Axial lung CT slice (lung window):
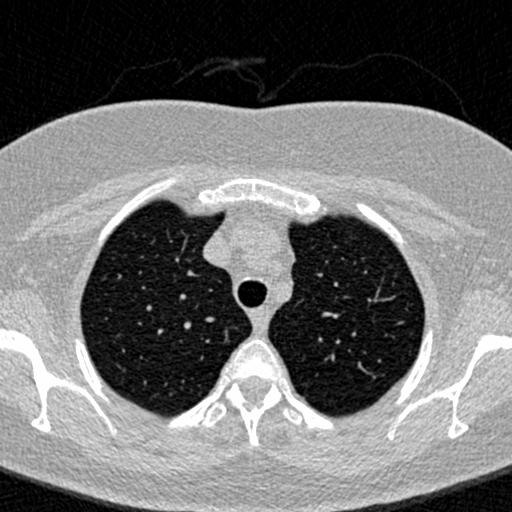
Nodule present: no